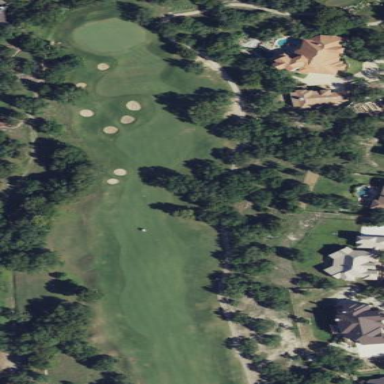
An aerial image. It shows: Golf fairway in the image.